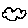
Label: cloud